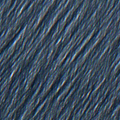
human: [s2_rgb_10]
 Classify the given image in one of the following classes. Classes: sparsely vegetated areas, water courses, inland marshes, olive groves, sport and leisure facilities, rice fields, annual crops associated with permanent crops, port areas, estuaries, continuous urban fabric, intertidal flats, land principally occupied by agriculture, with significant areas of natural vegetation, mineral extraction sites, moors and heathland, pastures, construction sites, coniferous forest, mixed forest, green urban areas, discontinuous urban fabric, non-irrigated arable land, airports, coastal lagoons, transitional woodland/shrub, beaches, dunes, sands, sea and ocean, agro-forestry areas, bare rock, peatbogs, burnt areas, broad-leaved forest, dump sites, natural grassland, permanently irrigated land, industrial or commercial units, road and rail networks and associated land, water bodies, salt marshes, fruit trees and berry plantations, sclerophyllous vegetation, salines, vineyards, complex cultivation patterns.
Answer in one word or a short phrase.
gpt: continuous urban fabric